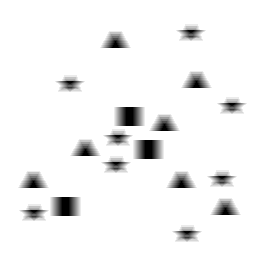
Squares: 3
Triangles: 7
Stars: 8
Total shapes: 18